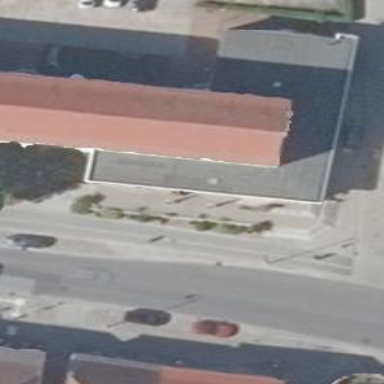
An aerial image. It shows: Restaurant.